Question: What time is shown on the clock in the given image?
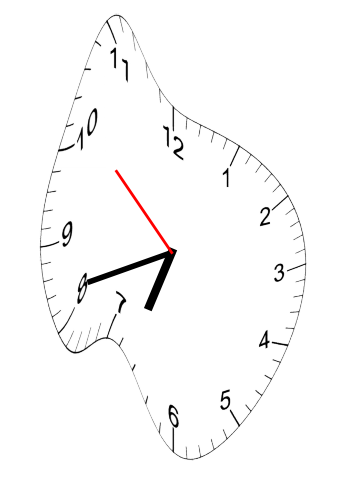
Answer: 06:41:52